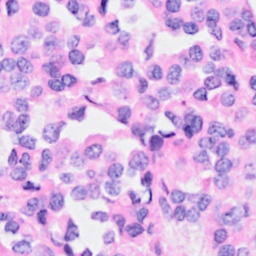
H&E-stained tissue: Breast